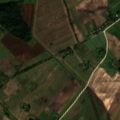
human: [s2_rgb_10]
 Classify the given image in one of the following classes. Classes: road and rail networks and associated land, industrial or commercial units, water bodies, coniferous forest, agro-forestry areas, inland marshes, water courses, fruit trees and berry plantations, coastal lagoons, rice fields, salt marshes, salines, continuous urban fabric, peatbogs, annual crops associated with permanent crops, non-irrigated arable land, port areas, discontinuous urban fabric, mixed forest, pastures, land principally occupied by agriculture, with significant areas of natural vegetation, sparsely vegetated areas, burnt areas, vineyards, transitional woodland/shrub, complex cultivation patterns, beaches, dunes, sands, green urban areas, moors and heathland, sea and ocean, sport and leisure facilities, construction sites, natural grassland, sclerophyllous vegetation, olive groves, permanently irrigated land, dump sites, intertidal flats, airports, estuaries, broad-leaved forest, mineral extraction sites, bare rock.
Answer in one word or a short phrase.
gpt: non-irrigated arable land, pastures, complex cultivation patterns, mixed forest